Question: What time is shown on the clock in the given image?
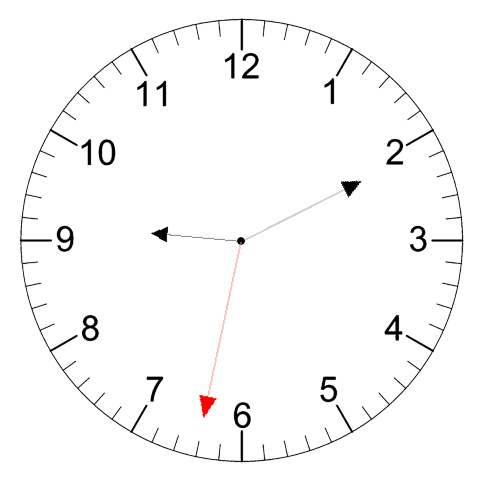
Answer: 09:10:32